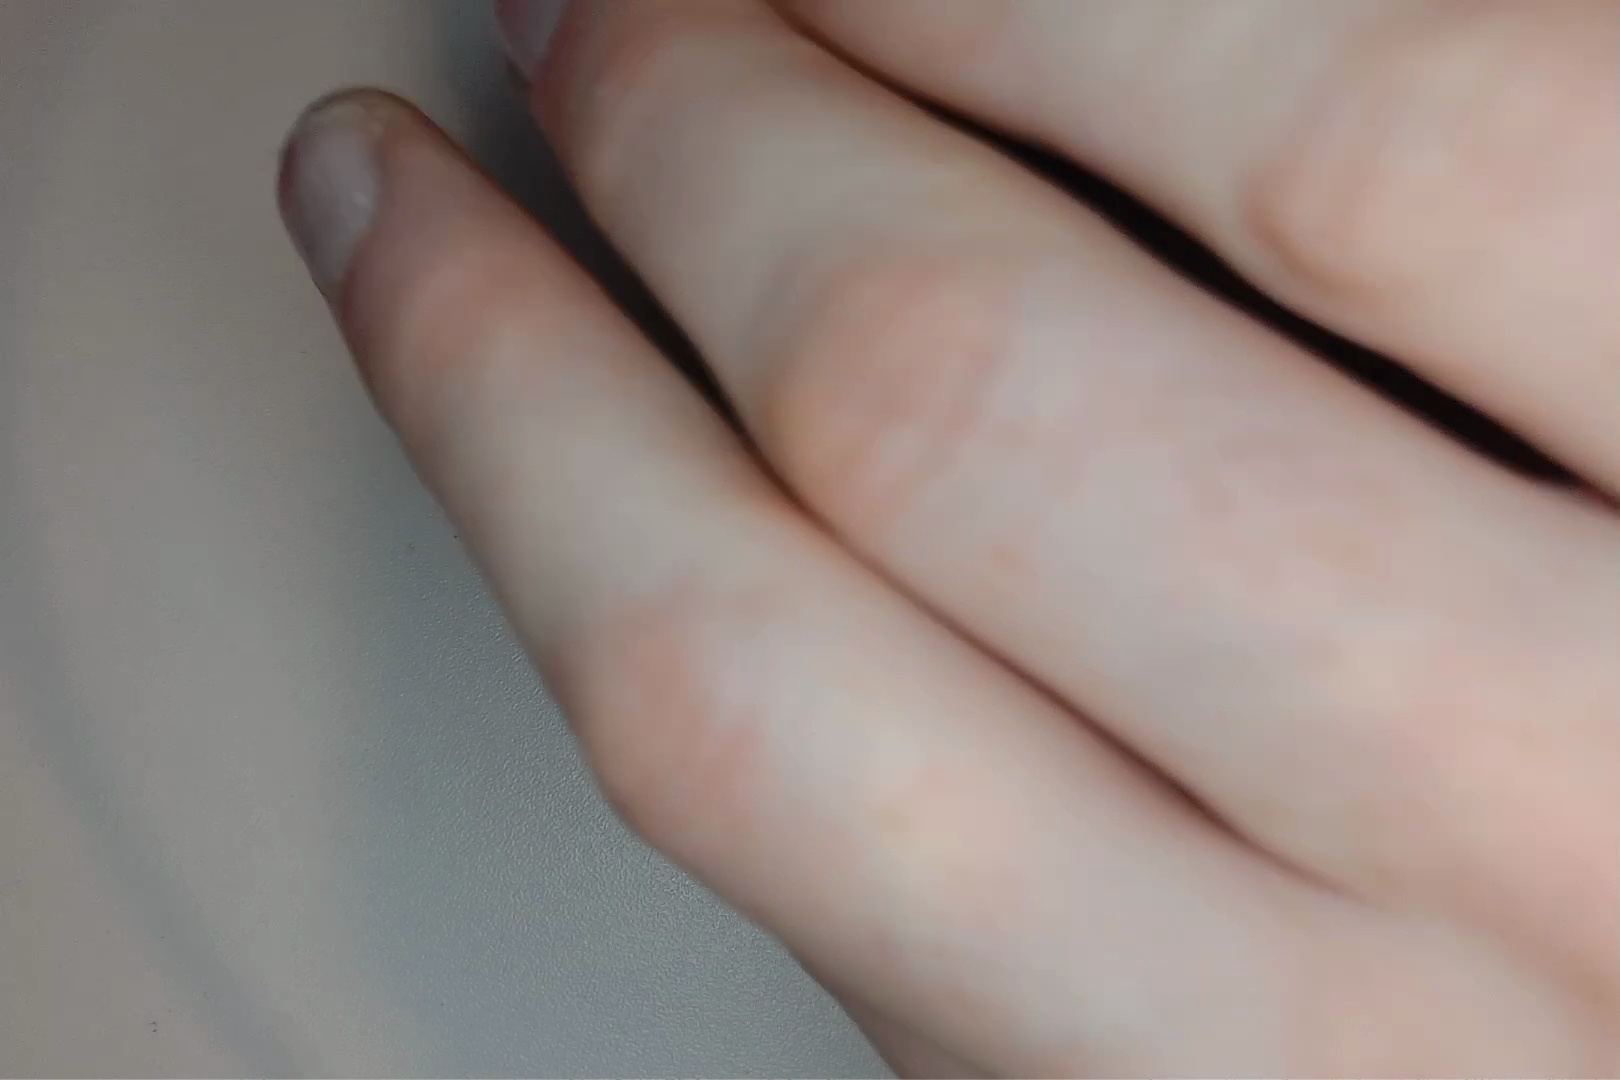
Label: anomaly